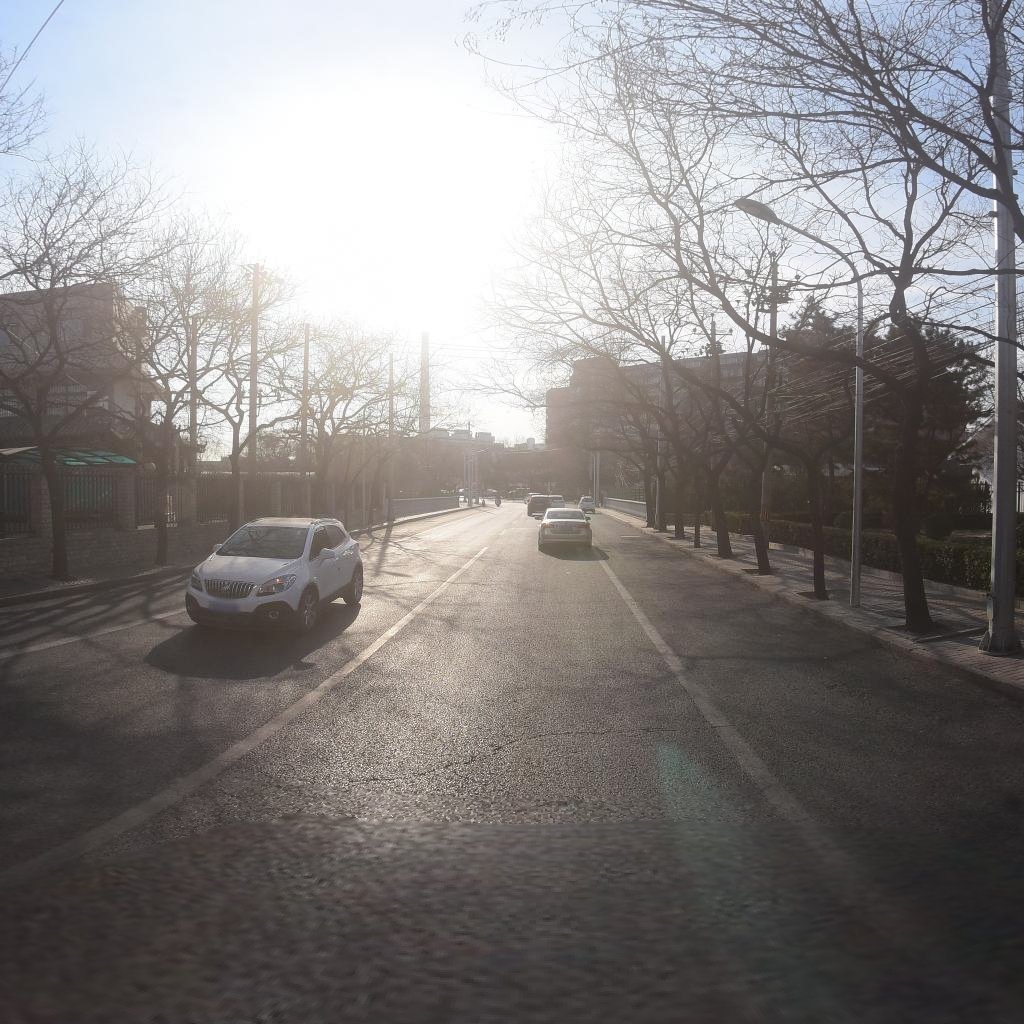
Region: Xicheng
Road damage annotations: transverse crack, transverse crack